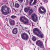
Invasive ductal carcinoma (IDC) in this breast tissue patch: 0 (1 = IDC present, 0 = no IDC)